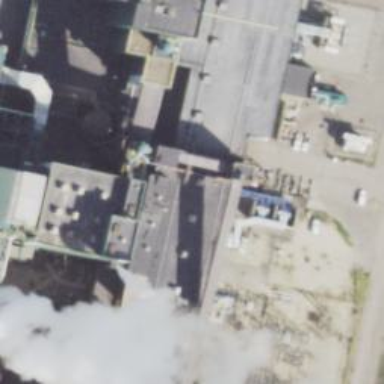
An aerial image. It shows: Generator with steam turbine as its type.